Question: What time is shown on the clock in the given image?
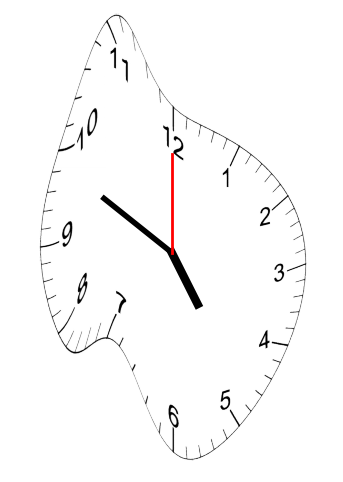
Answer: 04:49:00